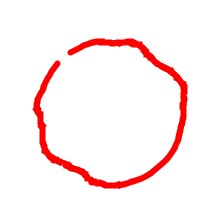
Shape: circle